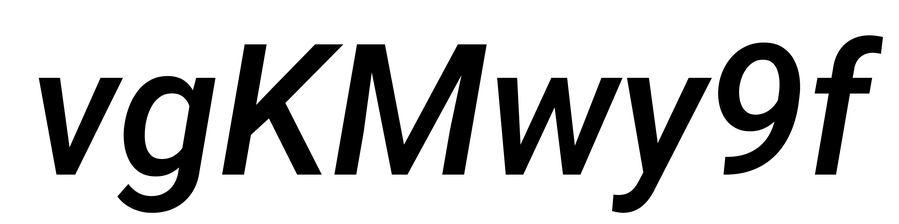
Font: Roboto-Italic_Medium_Italic